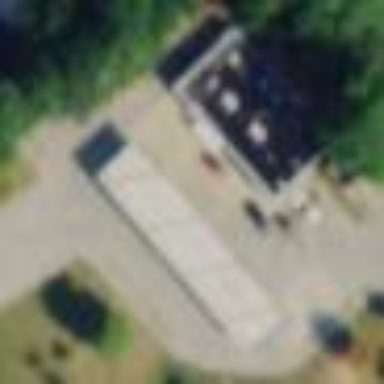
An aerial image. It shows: Fuel station.